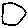
Label: square